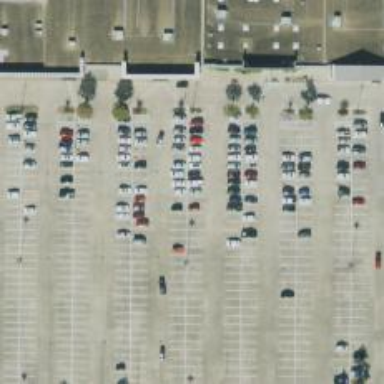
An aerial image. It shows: Parking space.